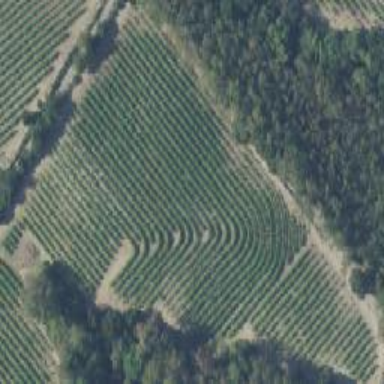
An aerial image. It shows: Vineyard growing grapes.